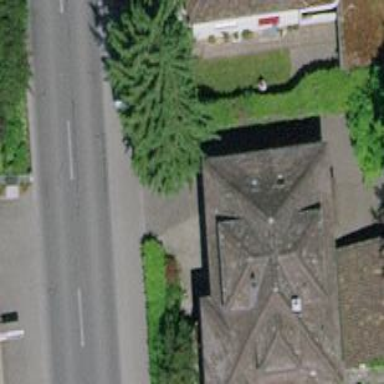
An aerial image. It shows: House with hipped roof.